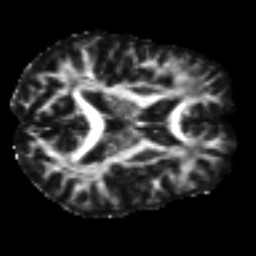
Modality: FA
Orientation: axial
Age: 26
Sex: male
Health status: ill
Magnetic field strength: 3 T
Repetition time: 9 s
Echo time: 0.093 s